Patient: sex M, age 59
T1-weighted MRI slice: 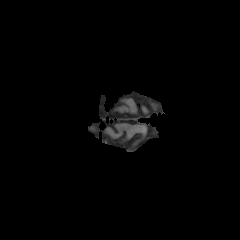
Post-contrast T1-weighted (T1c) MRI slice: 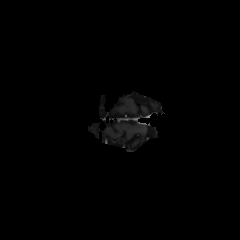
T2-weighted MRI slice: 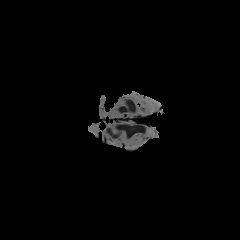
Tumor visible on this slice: no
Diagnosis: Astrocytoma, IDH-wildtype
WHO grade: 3